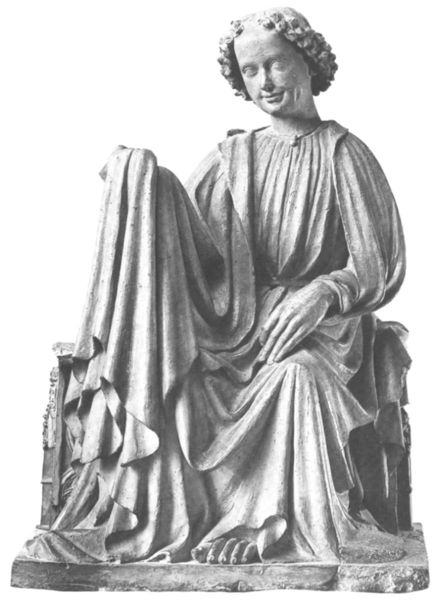
Titel: Apostel (hl. Johannes?)
Institution: Nürnberg, Germanisches Nationalmuseum
Schlagwörter: dunkel, fuß, hand, mann, umhang, sitzen, finger, hell, gürtel, tuch, falten, sockel, stein, gewand, kutte, sitzend, gotik, locken, skulptur, statue, lächeln, faltenwurf, platte, junge, zehen, foto, barfuss, schwarzweiß, jüngling, mönch, tonsur, funger, lächlen, tonsut, wallendes gewand